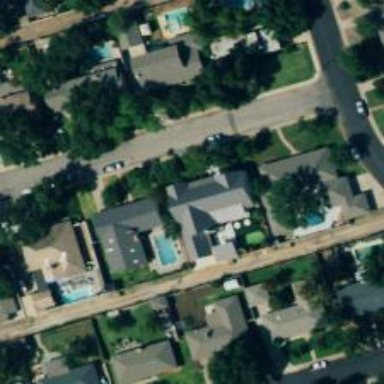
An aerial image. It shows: Neighborhood.